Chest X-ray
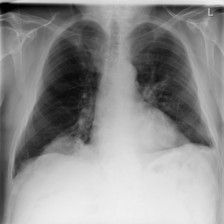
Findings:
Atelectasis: positive
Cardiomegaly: negative
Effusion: negative
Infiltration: negative
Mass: positive
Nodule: positive
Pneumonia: negative
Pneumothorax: negative
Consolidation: negative
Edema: negative
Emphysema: negative
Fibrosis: negative
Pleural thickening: negative
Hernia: negative